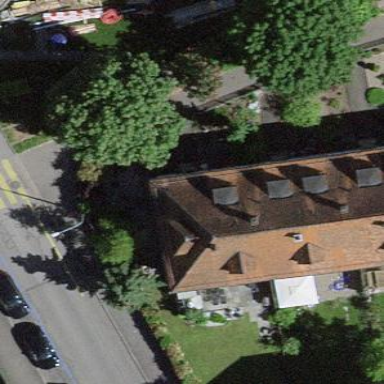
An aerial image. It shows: Terrace building.